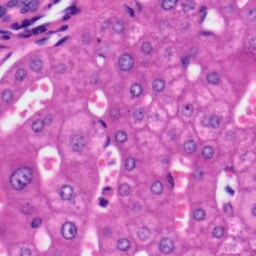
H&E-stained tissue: Liver